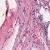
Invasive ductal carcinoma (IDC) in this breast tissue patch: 0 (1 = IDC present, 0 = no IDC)